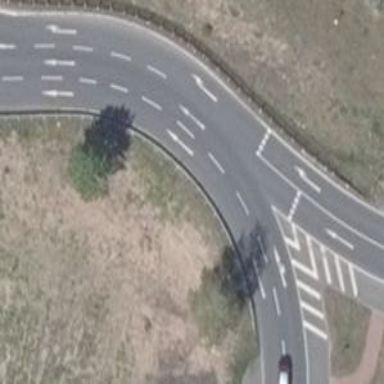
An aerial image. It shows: Circular junction on secondary road.